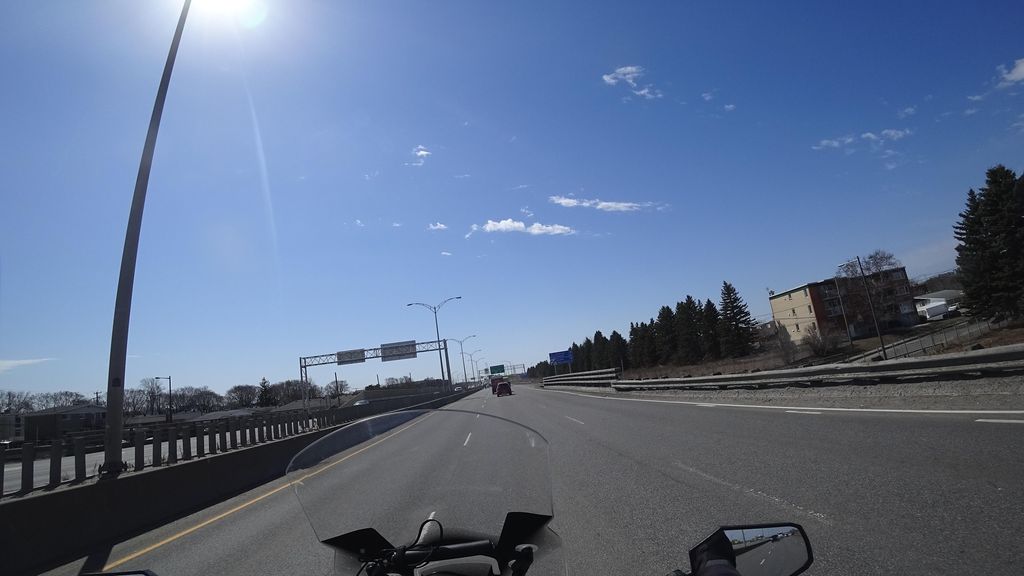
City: quebec_city